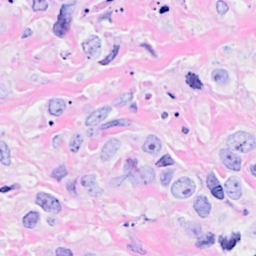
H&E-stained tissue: Breast